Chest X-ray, AP view. Patient: 48 years old, sex M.
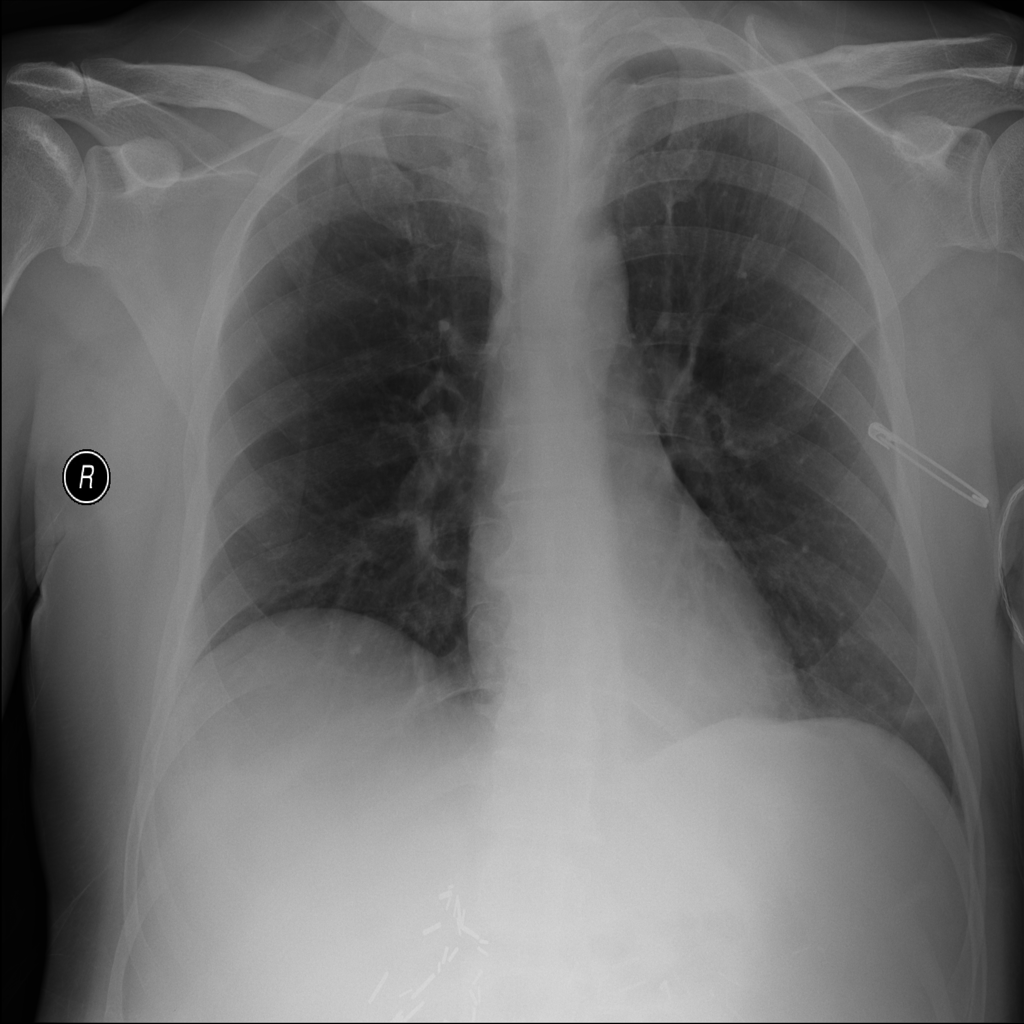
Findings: No Finding